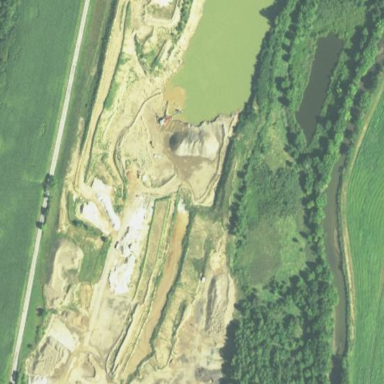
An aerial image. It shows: Quarry area.